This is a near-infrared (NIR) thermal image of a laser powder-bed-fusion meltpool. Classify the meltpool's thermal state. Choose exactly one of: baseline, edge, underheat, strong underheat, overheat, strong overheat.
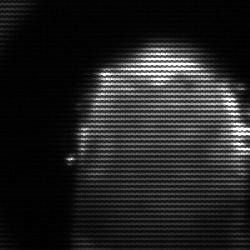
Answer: baseline